Question: I have a div with a google map inside but the map is not showing entirely.. just shows a part of the map and the other it's all grey and if i move the map with the cursor, the maps visual part moves fine but the size changes but not taking the entire div size.
This is the div and a snapshot:
'''
<div style="height: 275px; width: 715px;" id="map_display"></div>
'''

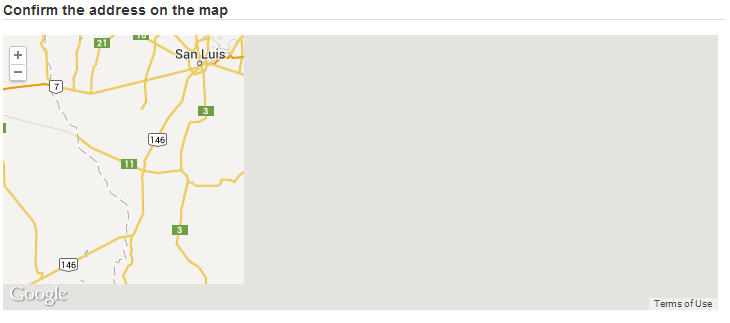
Answer: You need to trigger a resize event in Google maps like
'''
google.maps.event.trigger(myMap, 'resize');
'''
After initializing the Google maps